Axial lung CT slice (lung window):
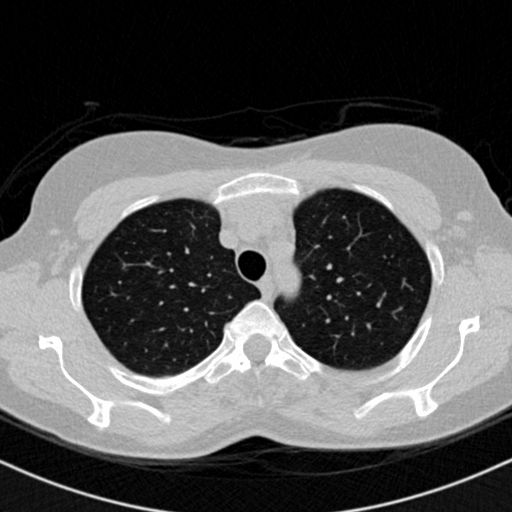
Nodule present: no